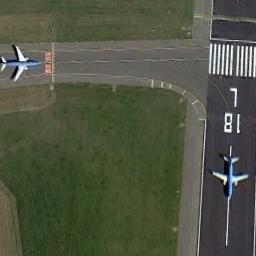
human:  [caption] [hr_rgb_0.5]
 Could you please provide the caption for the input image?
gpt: There are two blue fuselage aircraft on the runway .

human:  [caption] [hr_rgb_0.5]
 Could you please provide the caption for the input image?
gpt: Two airplanes with a blue pattern were  on the  runway .

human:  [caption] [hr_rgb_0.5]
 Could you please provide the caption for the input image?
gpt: Two blue planes parked on two runways and the two runways are perpendicular to each other and intersect .

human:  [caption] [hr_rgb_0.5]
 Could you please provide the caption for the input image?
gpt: Two airplanes are parked on the runway place by the grass .

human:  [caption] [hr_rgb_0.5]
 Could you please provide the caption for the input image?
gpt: Two planes are on the marked ground next to the grass .